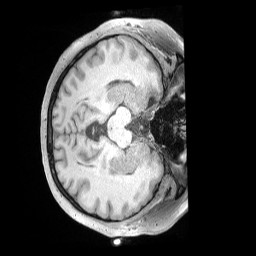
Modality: T1w
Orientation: axial
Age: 34
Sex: female
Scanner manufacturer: siemens
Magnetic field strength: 3 T
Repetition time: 2 s
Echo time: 0.00211 s